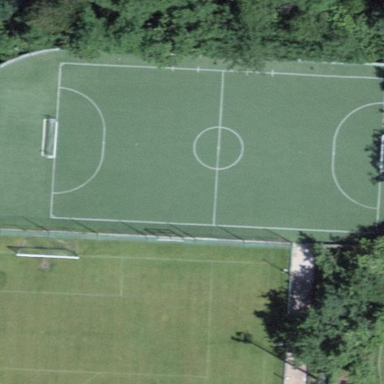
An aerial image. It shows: Soccer pitch for leisureland activities.